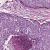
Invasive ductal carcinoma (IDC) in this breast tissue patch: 0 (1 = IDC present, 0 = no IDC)